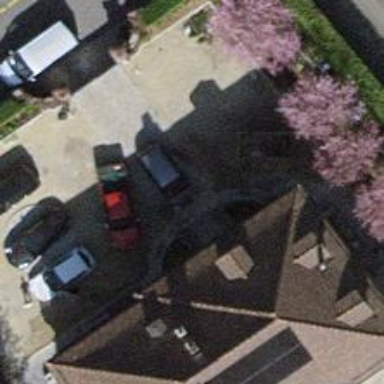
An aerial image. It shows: Driveway made of paving stones.